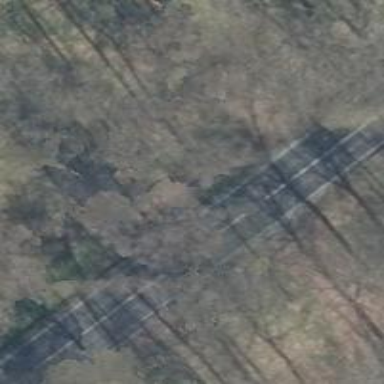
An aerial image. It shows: Primary road with asphalt surface.